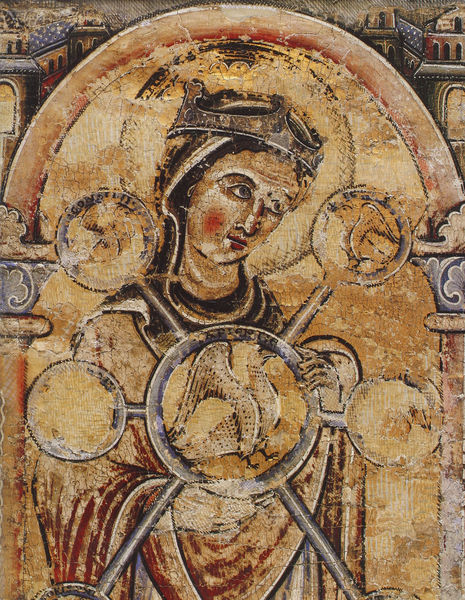
Titel: Antependium oder Retabel aus St. Walpurgis in Soest
Institution: Münster, Westfälisches Landesmuseum für Kunst und Kulturgeschichte
Schlagwörter: adler, blau, flügel, umhang, vogel, gelb, stadt, braun, frau, mund, nase, schwarz, säulen, gebäude, rot, schleier, alt, wand, falten, faru, gesicht, taube, häuser, vögel, kirche, gewand, gold, krone, kreis, rund, wangen, bogen, ort, dorf, farbe, rad, detail, wandgemälde, wandmalerei, faltenwurf, oberkörper, abbild, tor, burg, kreise, frieden, kapitelle, kapitell, heiligenschein, jesus, mittelalter, königin, heilige, fresko, heilig, maria, madonna, gloriole, aureole, verbindungen, gebl, anno, stdat, holzgemälde, äulen, 900, brgen, hsekfhk